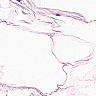
Metastatic tissue present: no